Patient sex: M
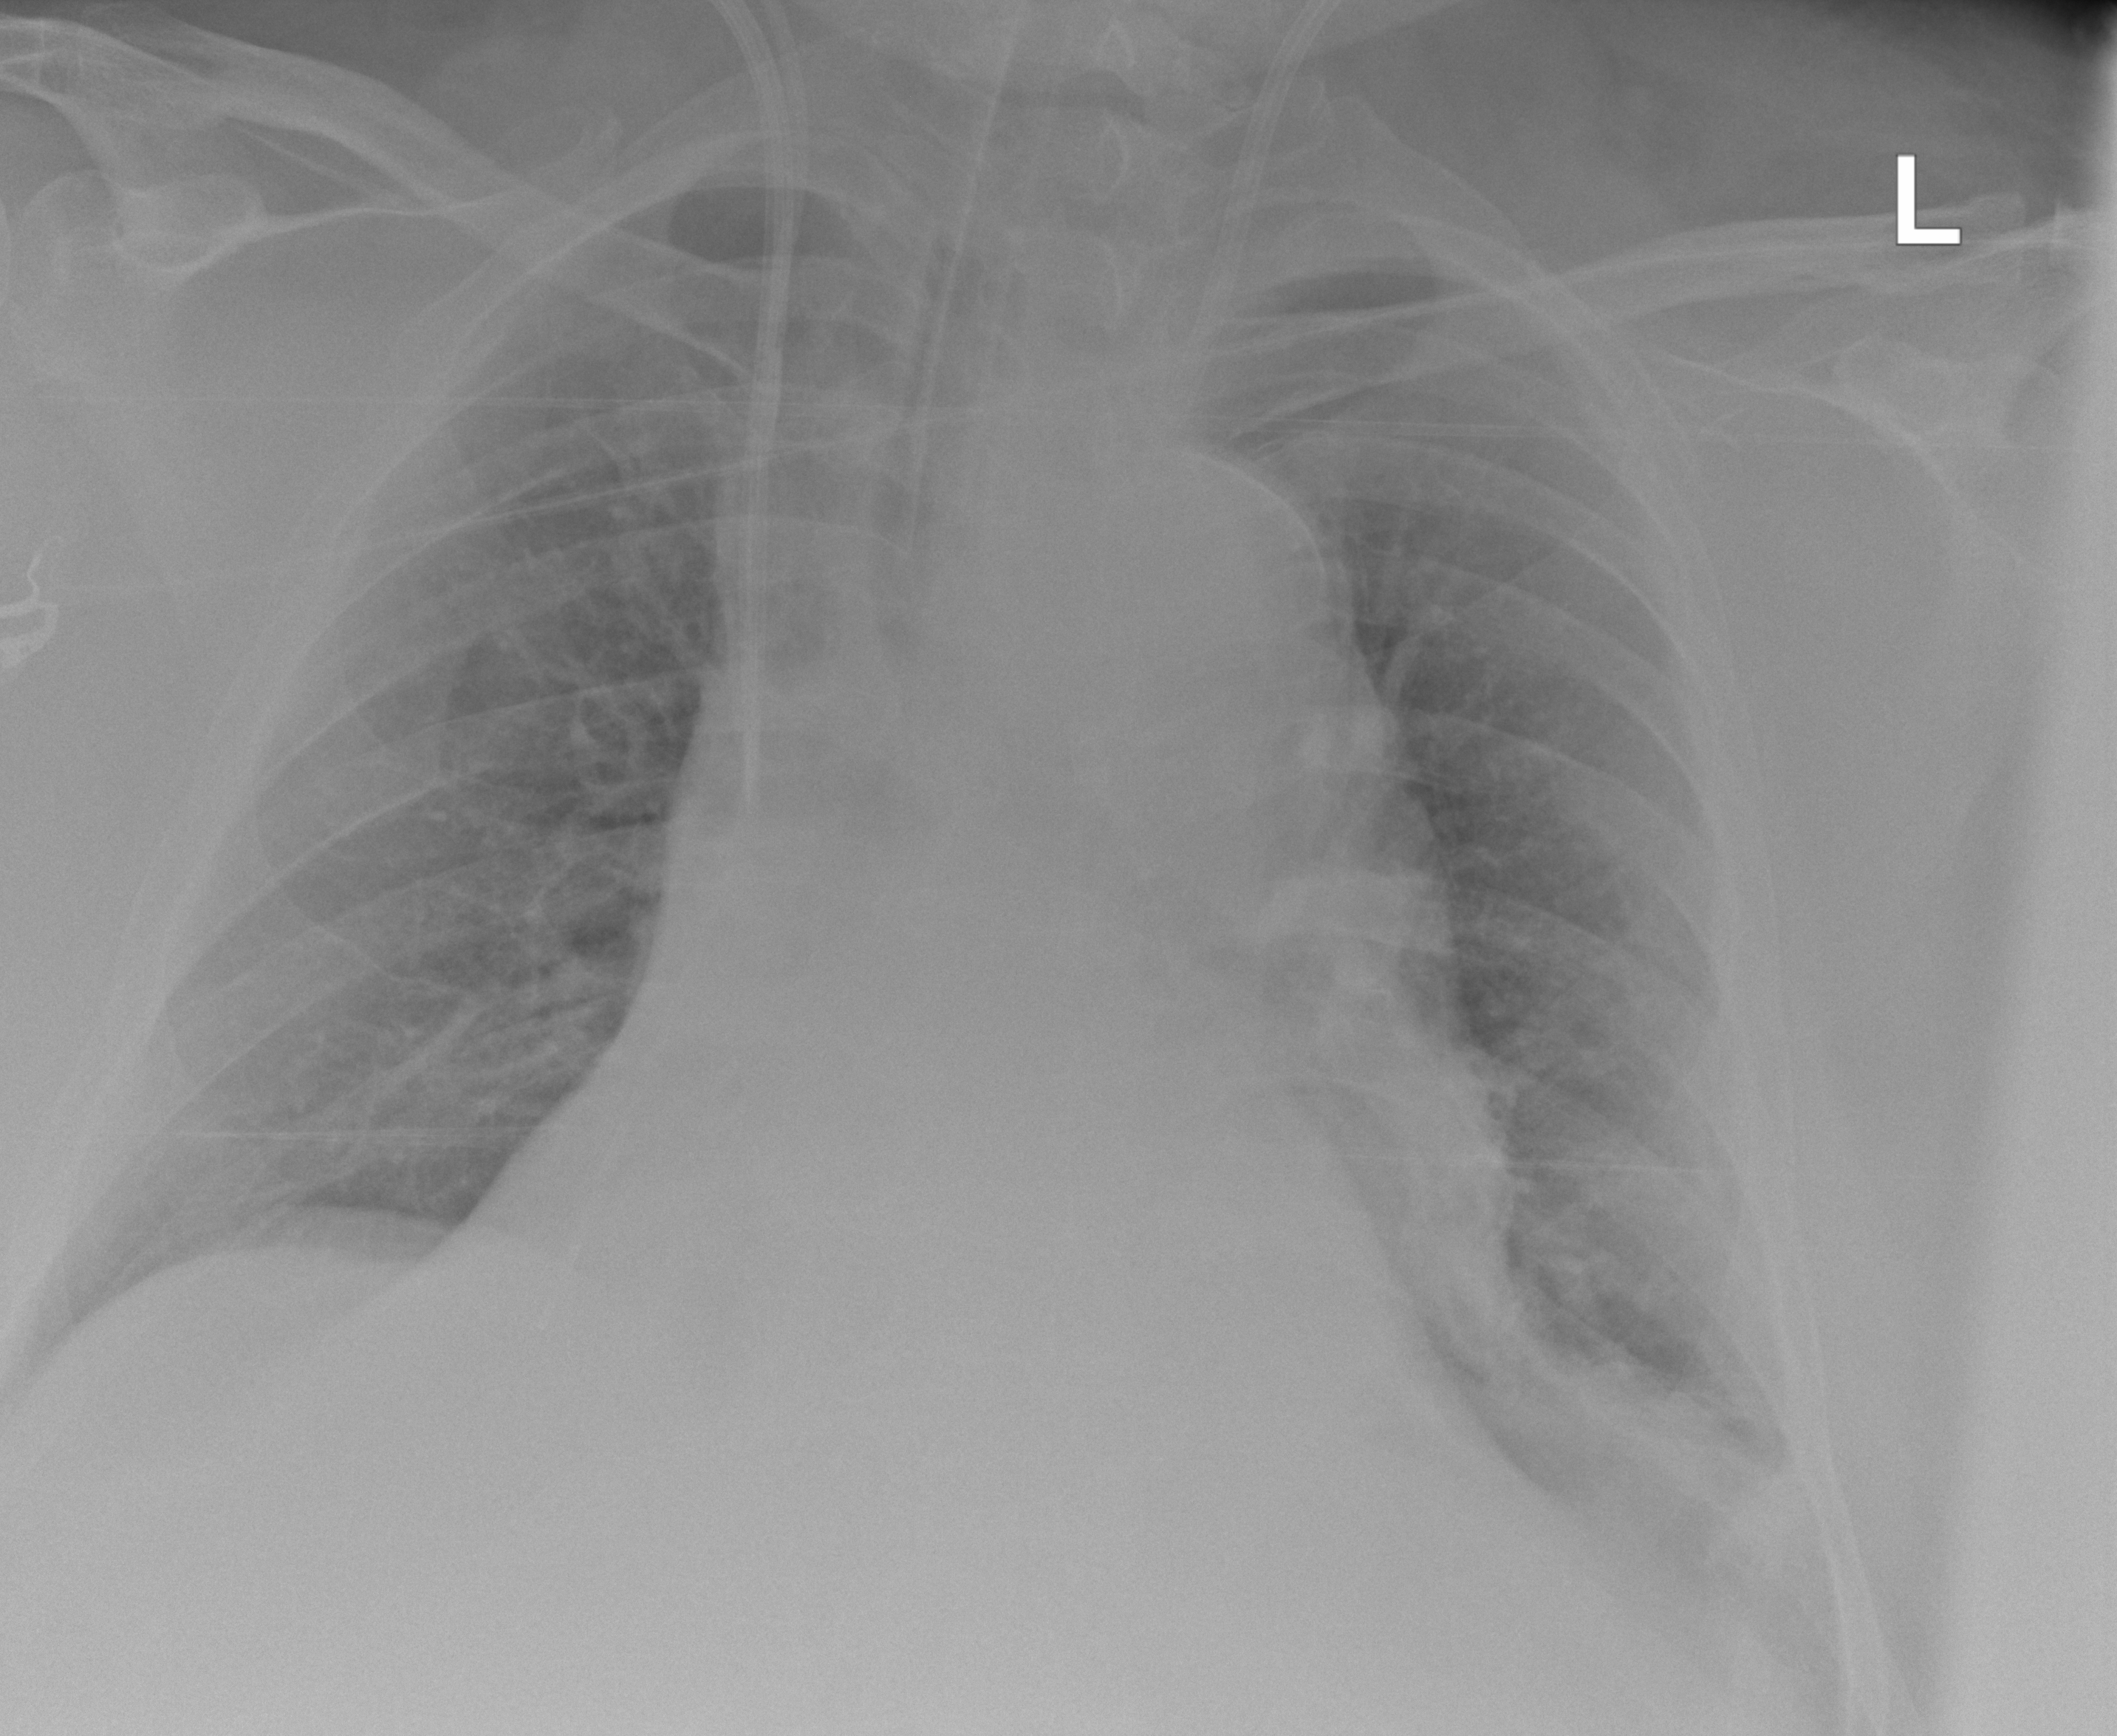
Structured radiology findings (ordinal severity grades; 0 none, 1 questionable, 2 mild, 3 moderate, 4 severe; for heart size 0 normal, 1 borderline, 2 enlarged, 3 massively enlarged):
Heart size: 2
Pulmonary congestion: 1
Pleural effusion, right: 0
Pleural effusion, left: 2
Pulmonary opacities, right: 2
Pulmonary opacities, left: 2
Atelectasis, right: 0
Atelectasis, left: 2